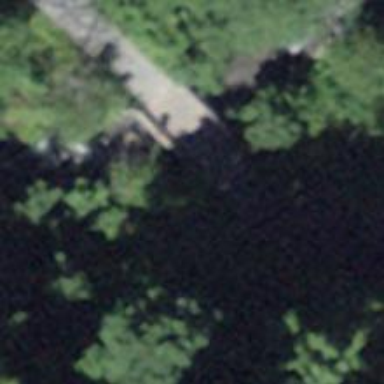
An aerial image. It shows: Stone track bridge with excellent trail visibility. The track type is grade1.